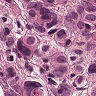
Metastatic tissue present: yes